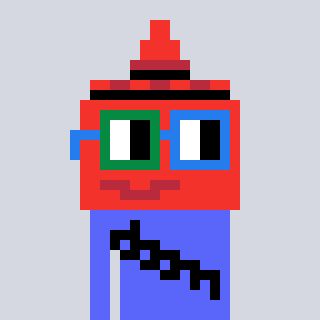
a pixel art character with square green and blue glasses, a ketchup-shaped head and a purple-colored body on a cool background